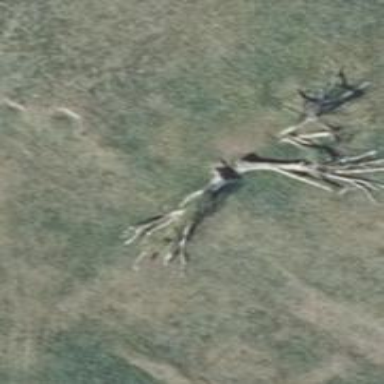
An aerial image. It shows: Landmark tree with broadleaved deciduous leaves.